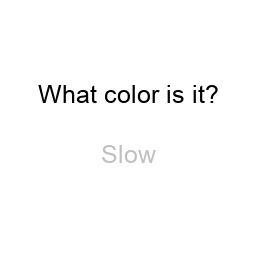
Color: silver
Background color: white
Question text color: black